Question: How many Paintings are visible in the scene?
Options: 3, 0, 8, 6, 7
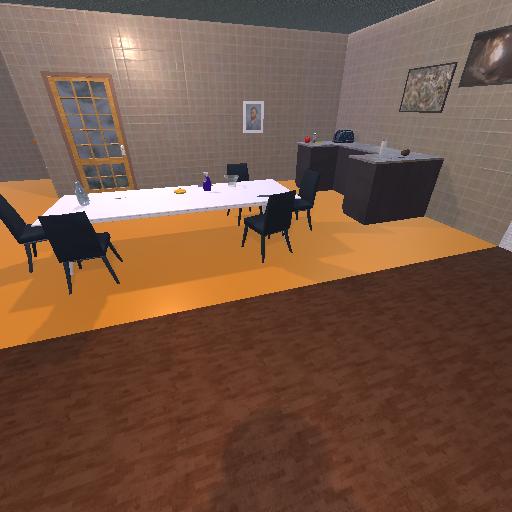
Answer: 3